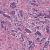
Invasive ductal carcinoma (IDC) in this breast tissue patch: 1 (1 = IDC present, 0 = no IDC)